Question: I've drawn an arc made up of individual wedges:

I need to draw an image at the center of each wedge. Using 'drawImage()' I need to find the canvas coordinates of the center of each wedge.
Initially I thought I could begin drawing another arc that only reaches to the center of the wedge and retrieve the context position, but I don't think that's possible.
I'm no math wiz and I assume this will involve some trig, but I'm not quite certain where to start here. Any advice?
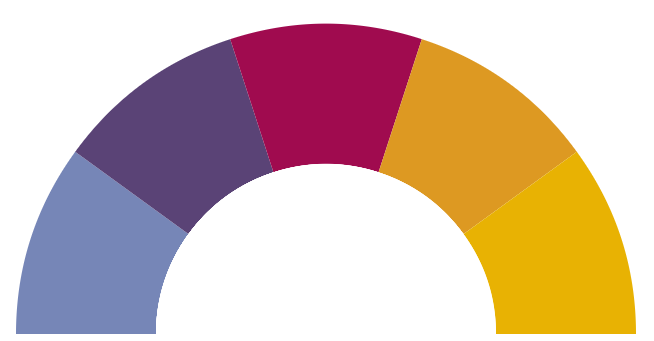
Answer: Here is one way you can do this:
1. Calculate the average radius by ar = (r1 + r2) / 2. This will give the center perpendicular to arc's center point.
2. Calculate the average angle by aa = (a1 + a2) / 2. This will give the center point between the two wedge edges. Note that this has edge cases (no pun) where the second angle may be smaller than the first angle which will cause the average to "wrap around". Always use a1 for the smallest angle and if a2 is smaller add 360deg (or 2 x p in radian) to a2.
3. With these two values we can calculate center x and y using: x = centerX + cos(aa) * ar; y = centerY + sin(aa) * ar;
# Examples
'''
var ctx = c.getContext("2d");
var r1 = 100; // inner radius
var r2 = 140; // outer radius
var a1 = Math.PI + 0.1; // start angle
var a2 = Math.PI + 0.6; // end angle
var cx = 150; // arc center point
var cy = 150;
// render the wedge
ctx.arc(cx, cy, r1, a1, a2);
ctx.arc(cx, cy, r2, a2, a1, true);
ctx.closePath();
ctx.stroke();
// calculate center point
var r = (r1 + r2) * 0.5; // avr. radius
var a = (a1 + (a2 > a1 ? a2 : a2 + Math.PI*2)) * 0.5; // avr. angle + special case
var x = cx + Math.cos(a) * r; // use angle and radius for
var y = cy + Math.sin(a) * r; // new center point in wedge
// plot center point
ctx.fillStyle = "red";
ctx.fillRect(x-1, y-1, 3, 3);
'''
'''
<canvas id=c></canvas>
'''
Edge case:
'''
var ctx = c.getContext("2d");
var r1 = 100;
var r2 = 140;
var a1 = Math.PI * 2 - 0.2;
var a2 = 0.4;
var cx = 150;
var cy = 75;
// render the wedge
ctx.arc(cx, cy, r1, a1, a2);
ctx.arc(cx, cy, r2, a2, a1, true);
ctx.closePath();
ctx.stroke();
// calculate center point
var r = (r1 + r2) * 0.5;
var a = (a1 + (a2 > a1 ? a2 : a2 + Math.PI*2)) * 0.5;
var x = cx + Math.cos(a) * r;
var y = cy + Math.sin(a) * r;
// plot center point
ctx.fillStyle = "red";
ctx.fillRect(cx, cy, 200, 1);
ctx.fillText("0deg", cx, cy - 2);
ctx.fillRect(x-1, y-1, 3, 3);
'''
'''
<canvas id=c></canvas>
'''